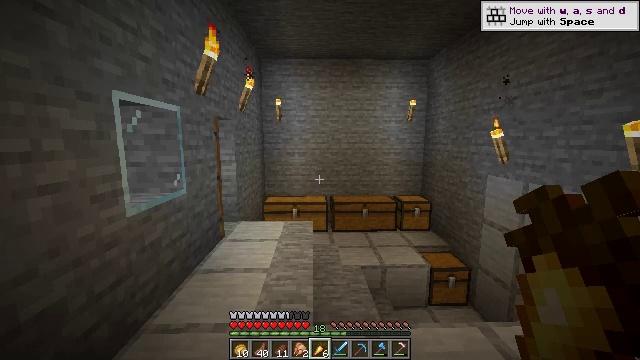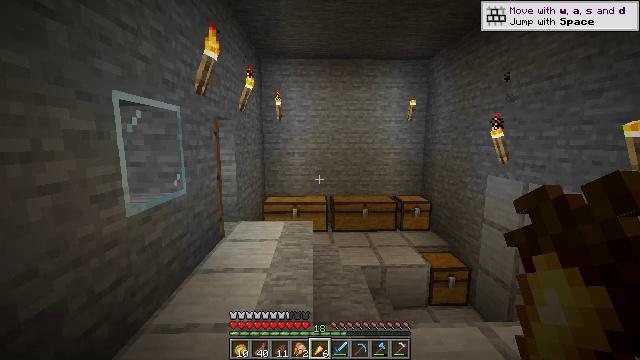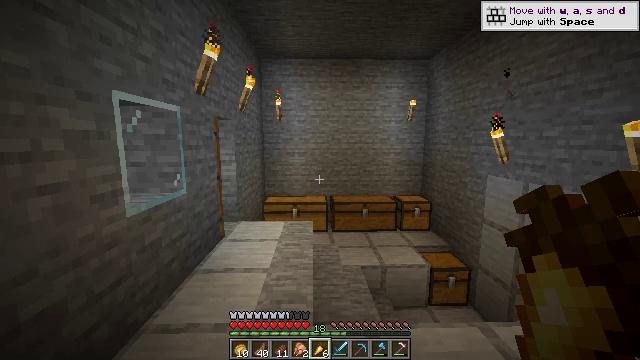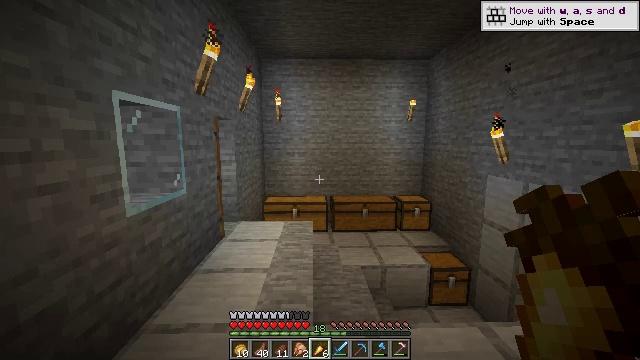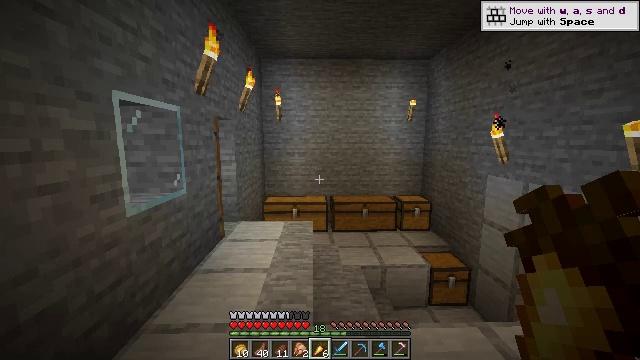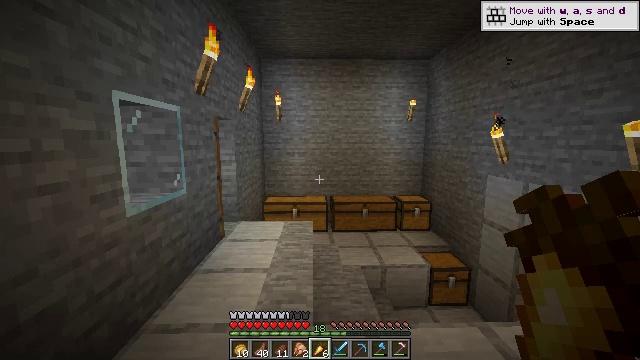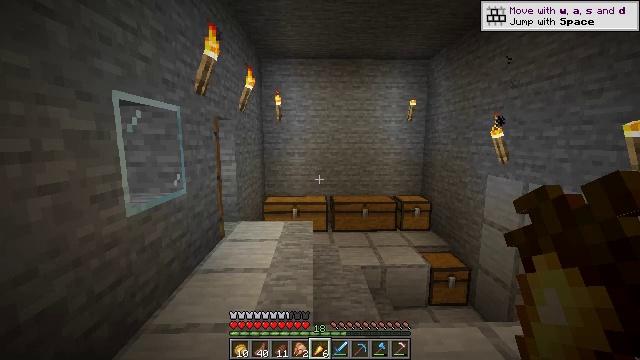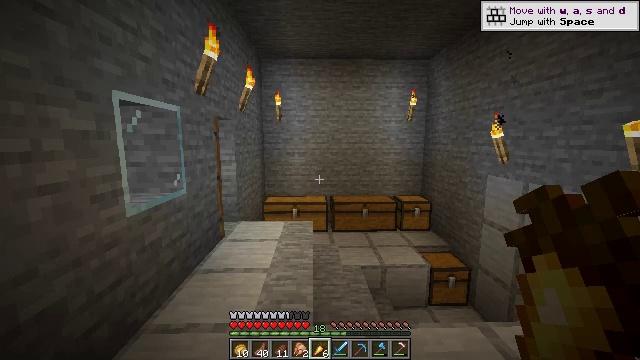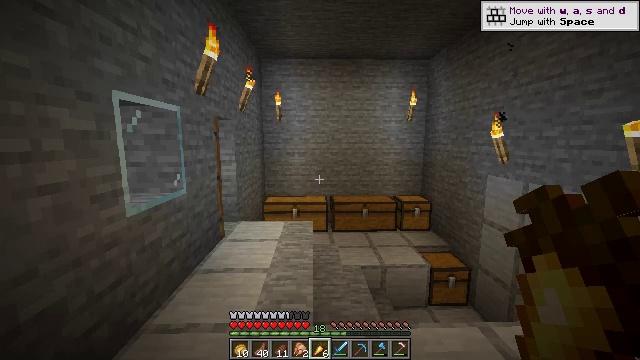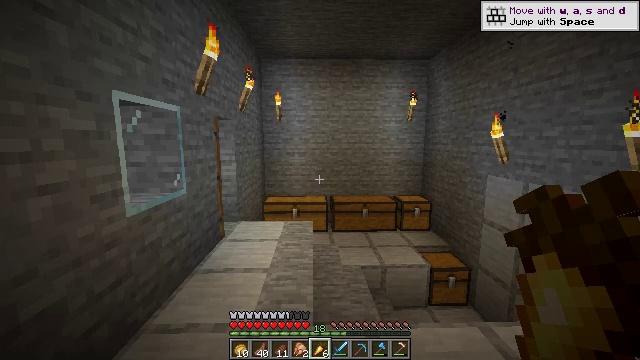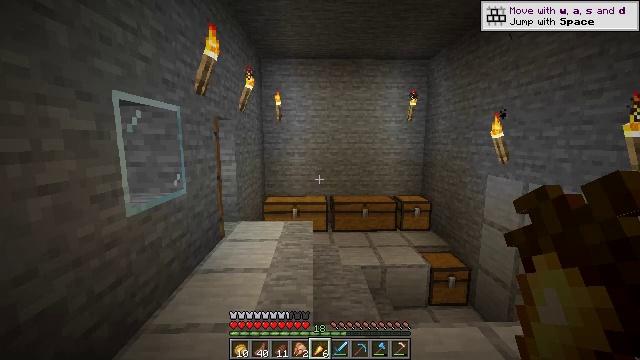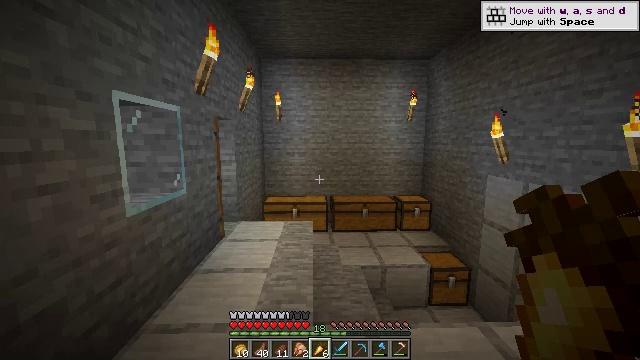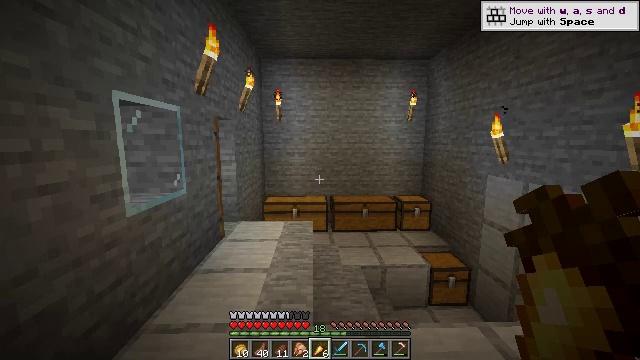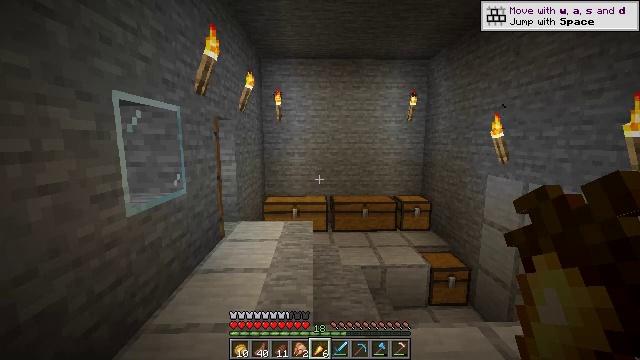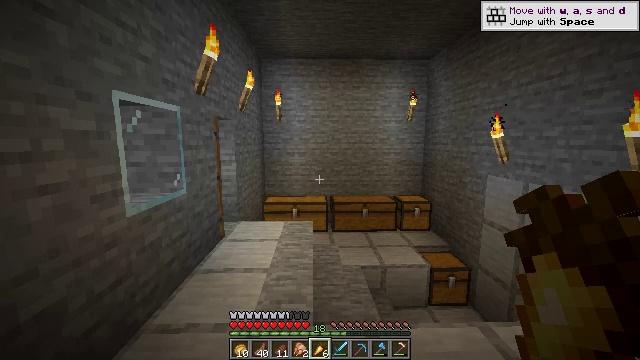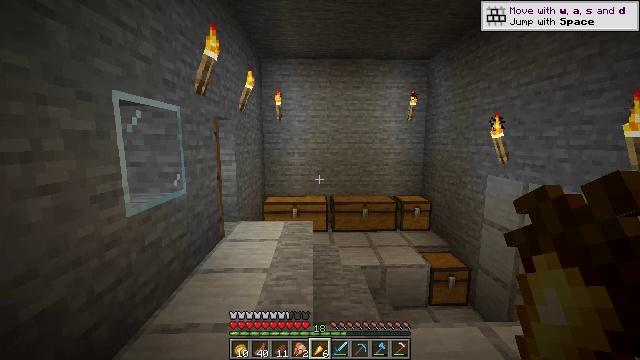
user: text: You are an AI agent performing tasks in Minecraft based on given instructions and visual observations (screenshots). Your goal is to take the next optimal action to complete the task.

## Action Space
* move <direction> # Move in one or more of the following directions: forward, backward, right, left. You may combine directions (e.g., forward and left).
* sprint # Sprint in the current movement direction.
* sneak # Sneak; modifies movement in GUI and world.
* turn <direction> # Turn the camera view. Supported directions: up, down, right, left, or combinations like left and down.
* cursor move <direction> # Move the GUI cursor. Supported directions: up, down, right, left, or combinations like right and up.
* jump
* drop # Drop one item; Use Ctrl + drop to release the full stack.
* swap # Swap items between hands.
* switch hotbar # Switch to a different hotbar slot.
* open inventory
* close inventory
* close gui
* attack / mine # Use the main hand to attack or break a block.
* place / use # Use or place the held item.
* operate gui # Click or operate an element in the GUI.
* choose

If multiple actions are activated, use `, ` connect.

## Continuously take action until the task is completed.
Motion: motion action
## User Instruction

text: Put iron, stick, and plank in the crafting grid to craft a tripwire hook.
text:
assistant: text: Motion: no_op
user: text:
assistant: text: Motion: no_op
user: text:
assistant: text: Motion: no_op
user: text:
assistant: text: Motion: no_op
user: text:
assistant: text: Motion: no_op
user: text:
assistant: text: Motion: no_op
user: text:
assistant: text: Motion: no_op
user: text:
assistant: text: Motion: no_op
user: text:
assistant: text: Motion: no_op
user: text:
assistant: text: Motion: no_op
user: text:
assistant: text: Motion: no_op
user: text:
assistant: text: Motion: no_op
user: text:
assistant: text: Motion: no_op
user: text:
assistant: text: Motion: no_op
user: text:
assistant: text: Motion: no_op
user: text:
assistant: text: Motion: no_op
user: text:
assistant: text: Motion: no_op
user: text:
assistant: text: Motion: no_op
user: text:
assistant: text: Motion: no_op
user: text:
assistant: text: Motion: no_op
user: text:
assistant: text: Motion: no_op
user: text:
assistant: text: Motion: no_op
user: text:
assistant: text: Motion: no_op
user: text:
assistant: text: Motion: no_op
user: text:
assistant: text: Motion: no_op
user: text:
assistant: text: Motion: no_op
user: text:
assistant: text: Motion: no_op
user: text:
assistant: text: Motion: no_op
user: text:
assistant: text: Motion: no_op
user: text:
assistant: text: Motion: no_op